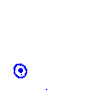
Particle: electron